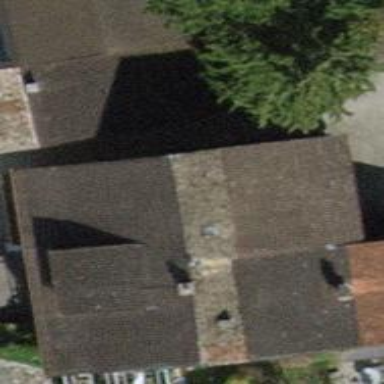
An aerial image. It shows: Terrace building.